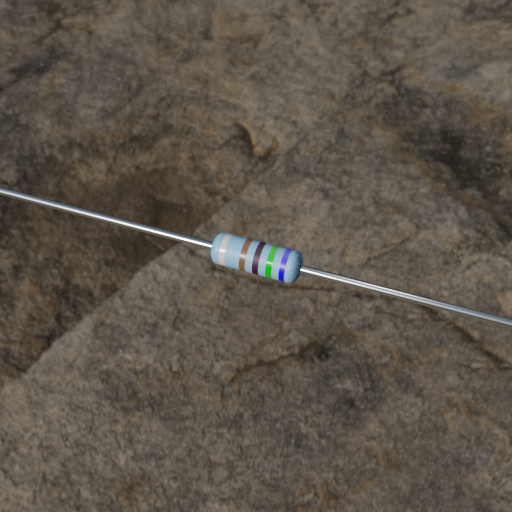
Resistor colour bands (in order): silver, brown, black, green, blue